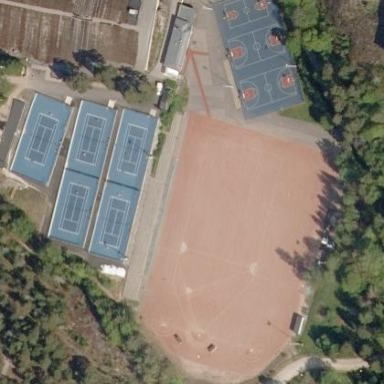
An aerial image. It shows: Sports center located in recreation ground.